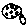
Label: moon